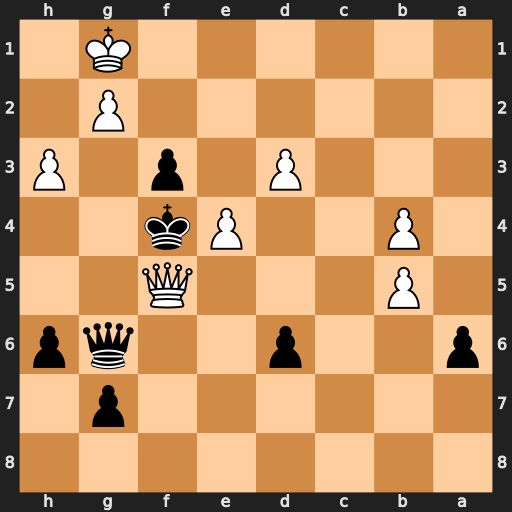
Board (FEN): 8/6p1/p2p2qp/1P3Q2/1P2Pk2/3P1p1P/6P1/6K1
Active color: b
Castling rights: -
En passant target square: -
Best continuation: Qxf5 exf5 axb5 Kf2 fxg2